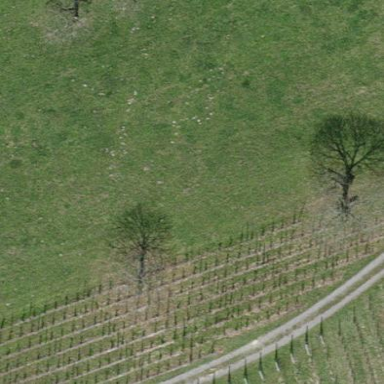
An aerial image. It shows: Vineyard with grape crops.